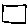
Label: square